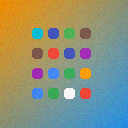
Screen state: on